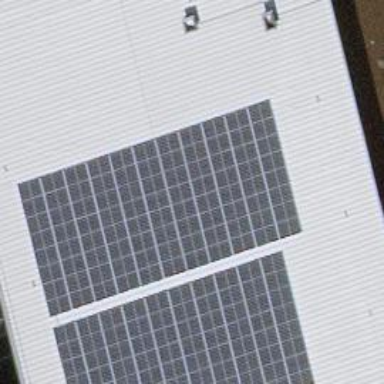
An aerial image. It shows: Solar power generator.